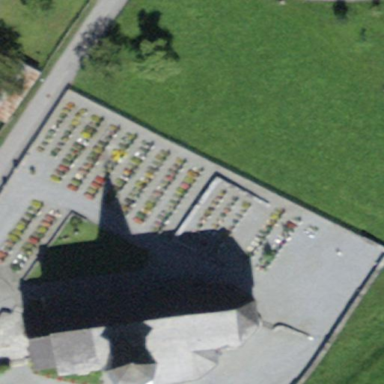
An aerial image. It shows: Cemetery.